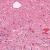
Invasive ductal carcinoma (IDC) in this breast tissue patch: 0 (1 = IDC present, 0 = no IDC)